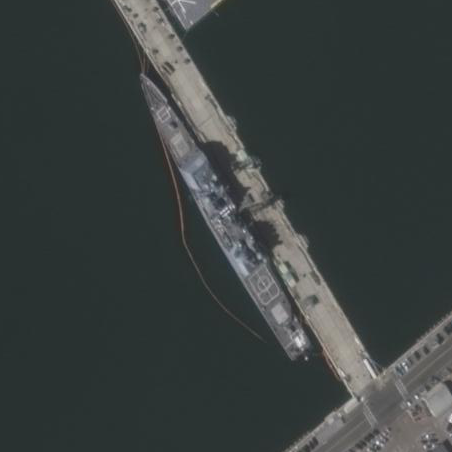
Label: cruiser